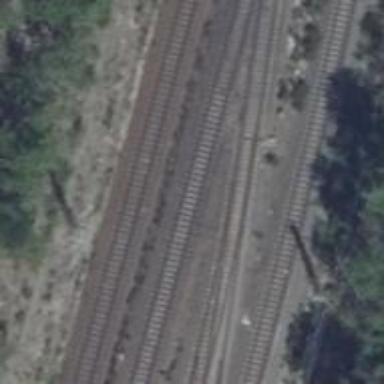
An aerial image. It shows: Railway switch.